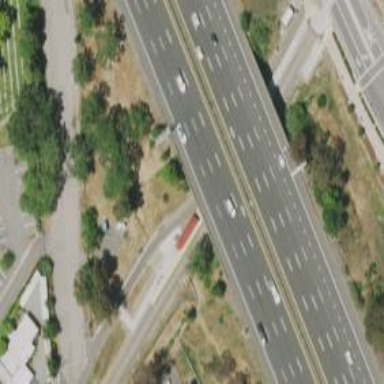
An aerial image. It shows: Motorway bridge.